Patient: sex M, age 62
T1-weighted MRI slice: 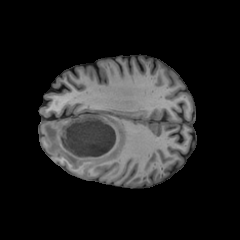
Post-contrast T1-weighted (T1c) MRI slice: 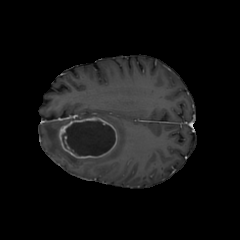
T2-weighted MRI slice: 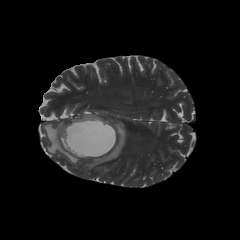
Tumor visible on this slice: yes
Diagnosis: Glioblastoma, IDH-wildtype
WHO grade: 4